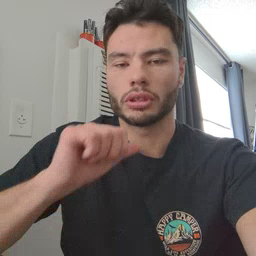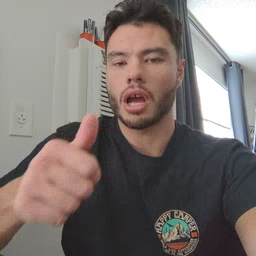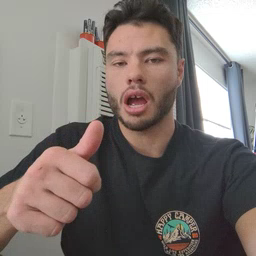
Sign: not